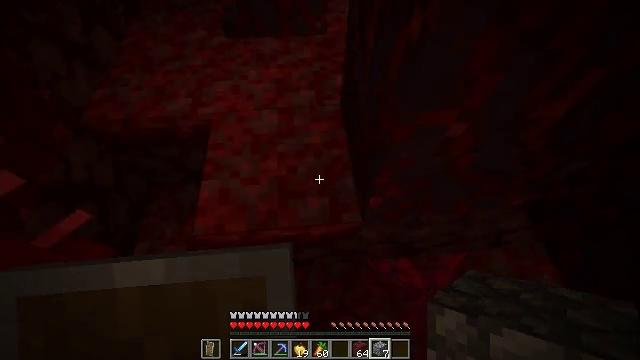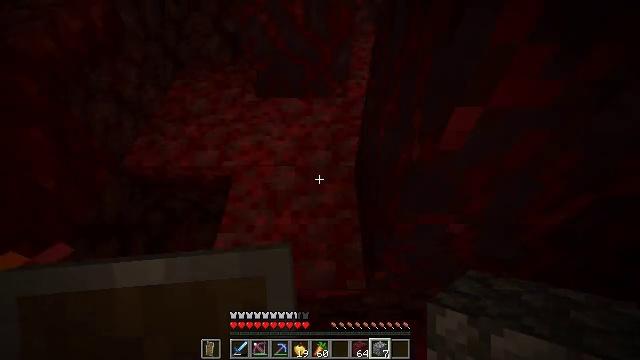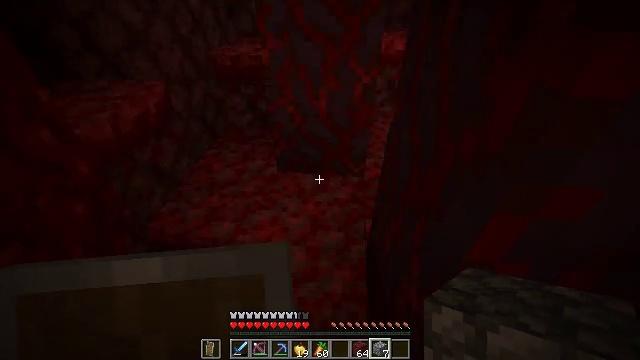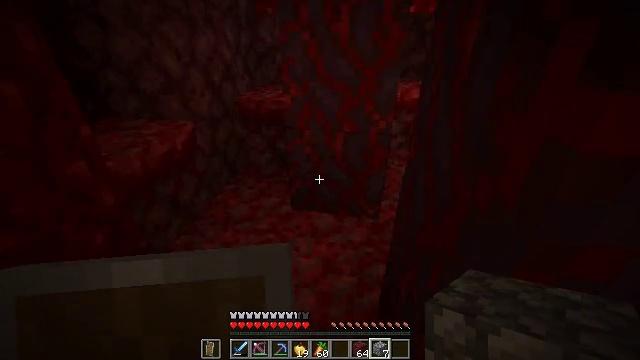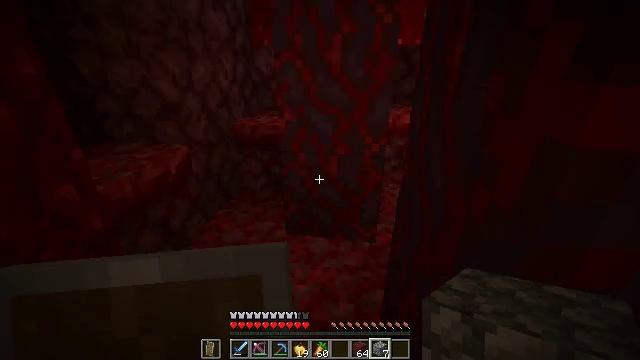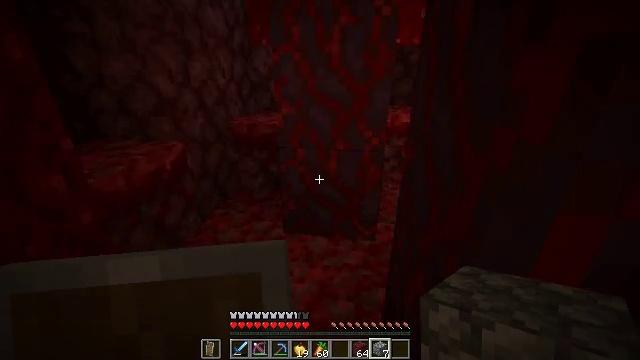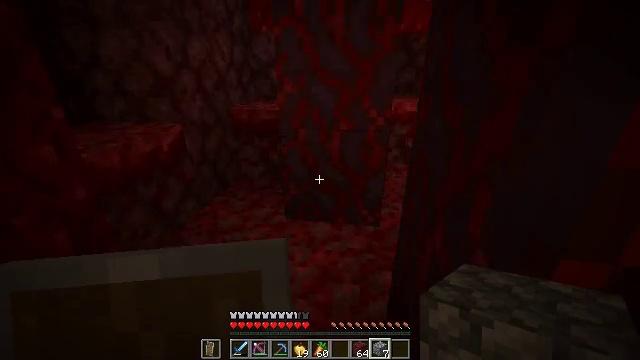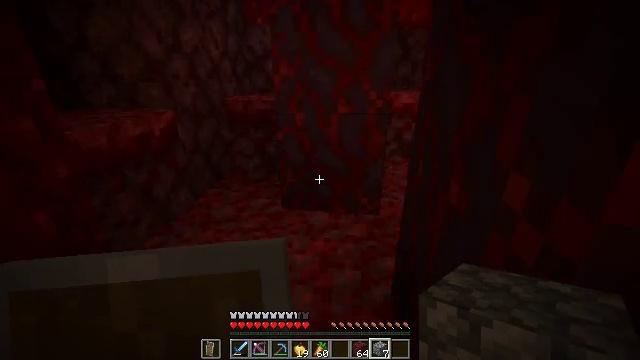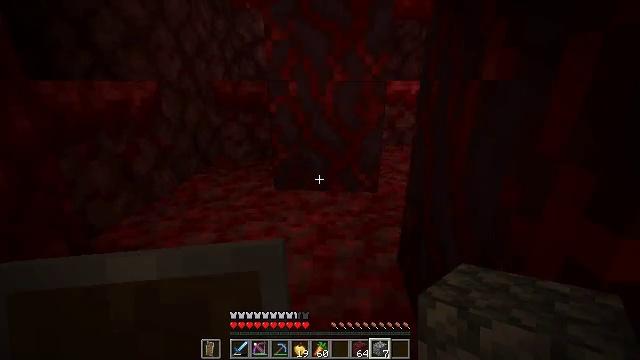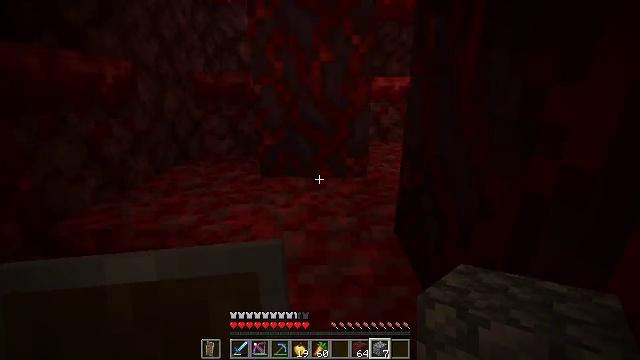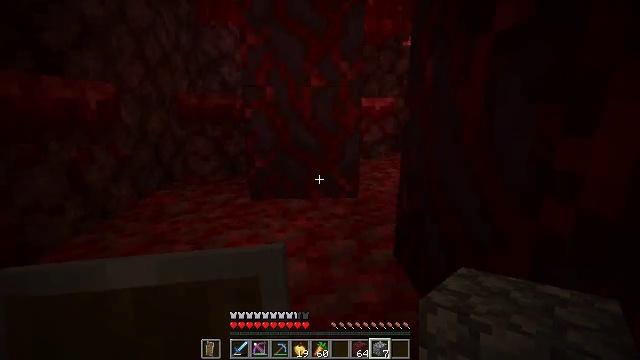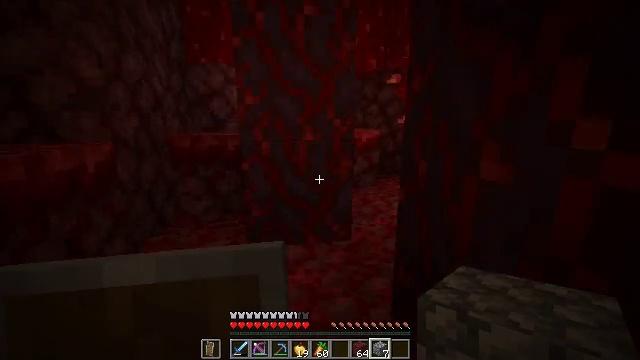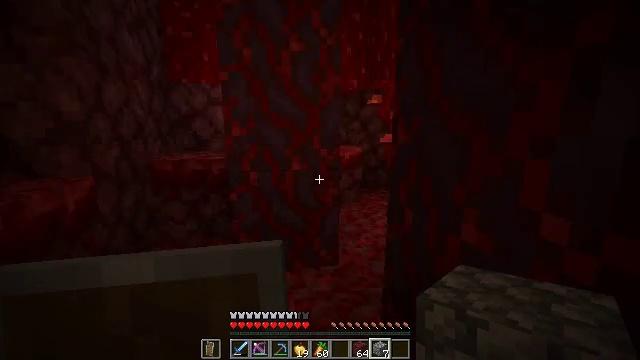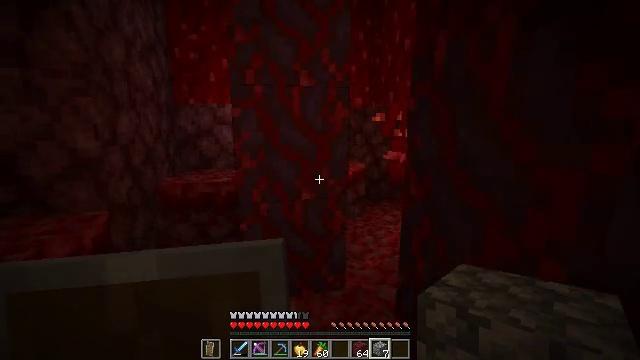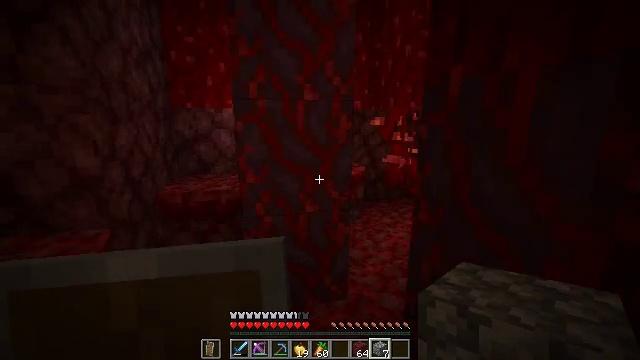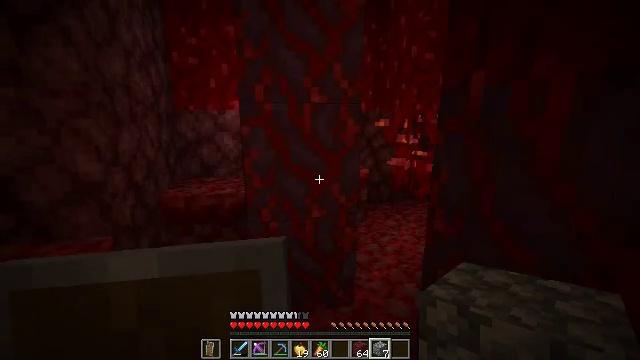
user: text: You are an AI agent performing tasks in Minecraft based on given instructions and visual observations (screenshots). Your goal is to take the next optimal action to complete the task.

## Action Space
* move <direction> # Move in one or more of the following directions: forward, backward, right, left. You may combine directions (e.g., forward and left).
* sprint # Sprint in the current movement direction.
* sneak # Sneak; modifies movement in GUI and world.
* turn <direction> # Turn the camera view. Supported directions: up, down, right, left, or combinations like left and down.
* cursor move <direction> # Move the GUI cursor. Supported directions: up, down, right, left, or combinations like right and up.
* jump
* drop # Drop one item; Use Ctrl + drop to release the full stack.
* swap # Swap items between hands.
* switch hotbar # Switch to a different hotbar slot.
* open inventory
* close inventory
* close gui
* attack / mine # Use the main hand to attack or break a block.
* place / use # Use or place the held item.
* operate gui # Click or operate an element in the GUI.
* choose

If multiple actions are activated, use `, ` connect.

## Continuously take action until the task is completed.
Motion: motion action
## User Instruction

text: Gather crimson nylium blocks.
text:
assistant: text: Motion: move forward, turn left and up, jump
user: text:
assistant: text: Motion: move forward, turn left and up, jump
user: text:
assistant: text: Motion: move forward, turn left and up, jump
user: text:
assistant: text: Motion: move forward and move left, turn right and up, jump
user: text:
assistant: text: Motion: move forward and move left, turn up, jump
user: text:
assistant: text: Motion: move forward and move left, jump
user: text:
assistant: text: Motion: move forward and move left, turn right, jump
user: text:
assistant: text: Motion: move forward and move left, turn right and up, jump
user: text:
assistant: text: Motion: move forward and move left, turn right and up, jump
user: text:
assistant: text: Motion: move forward and move left, turn right and up, jump
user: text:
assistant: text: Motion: move forward and move left, turn right and up, jump
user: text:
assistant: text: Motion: move forward, turn right and up, jump
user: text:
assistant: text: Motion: move forward, jump
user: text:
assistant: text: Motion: move forward, turn right and down, jump
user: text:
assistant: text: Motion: move forward, jump
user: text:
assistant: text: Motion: move forward
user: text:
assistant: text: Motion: move forward
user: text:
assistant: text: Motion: move forward
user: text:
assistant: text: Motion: move forward
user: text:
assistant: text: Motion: move forward
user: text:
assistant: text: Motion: move forward, turn right
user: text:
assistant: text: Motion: move forward, turn right and up
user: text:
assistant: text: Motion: move forward, turn right
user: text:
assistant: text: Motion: move forward, turn right and up
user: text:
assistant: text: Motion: move forward, turn right
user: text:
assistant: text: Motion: move forward
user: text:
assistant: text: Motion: move forward
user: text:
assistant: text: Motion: move forward
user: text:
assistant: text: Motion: move forward
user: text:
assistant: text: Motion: move forward